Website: bh-photo
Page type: cross-sells
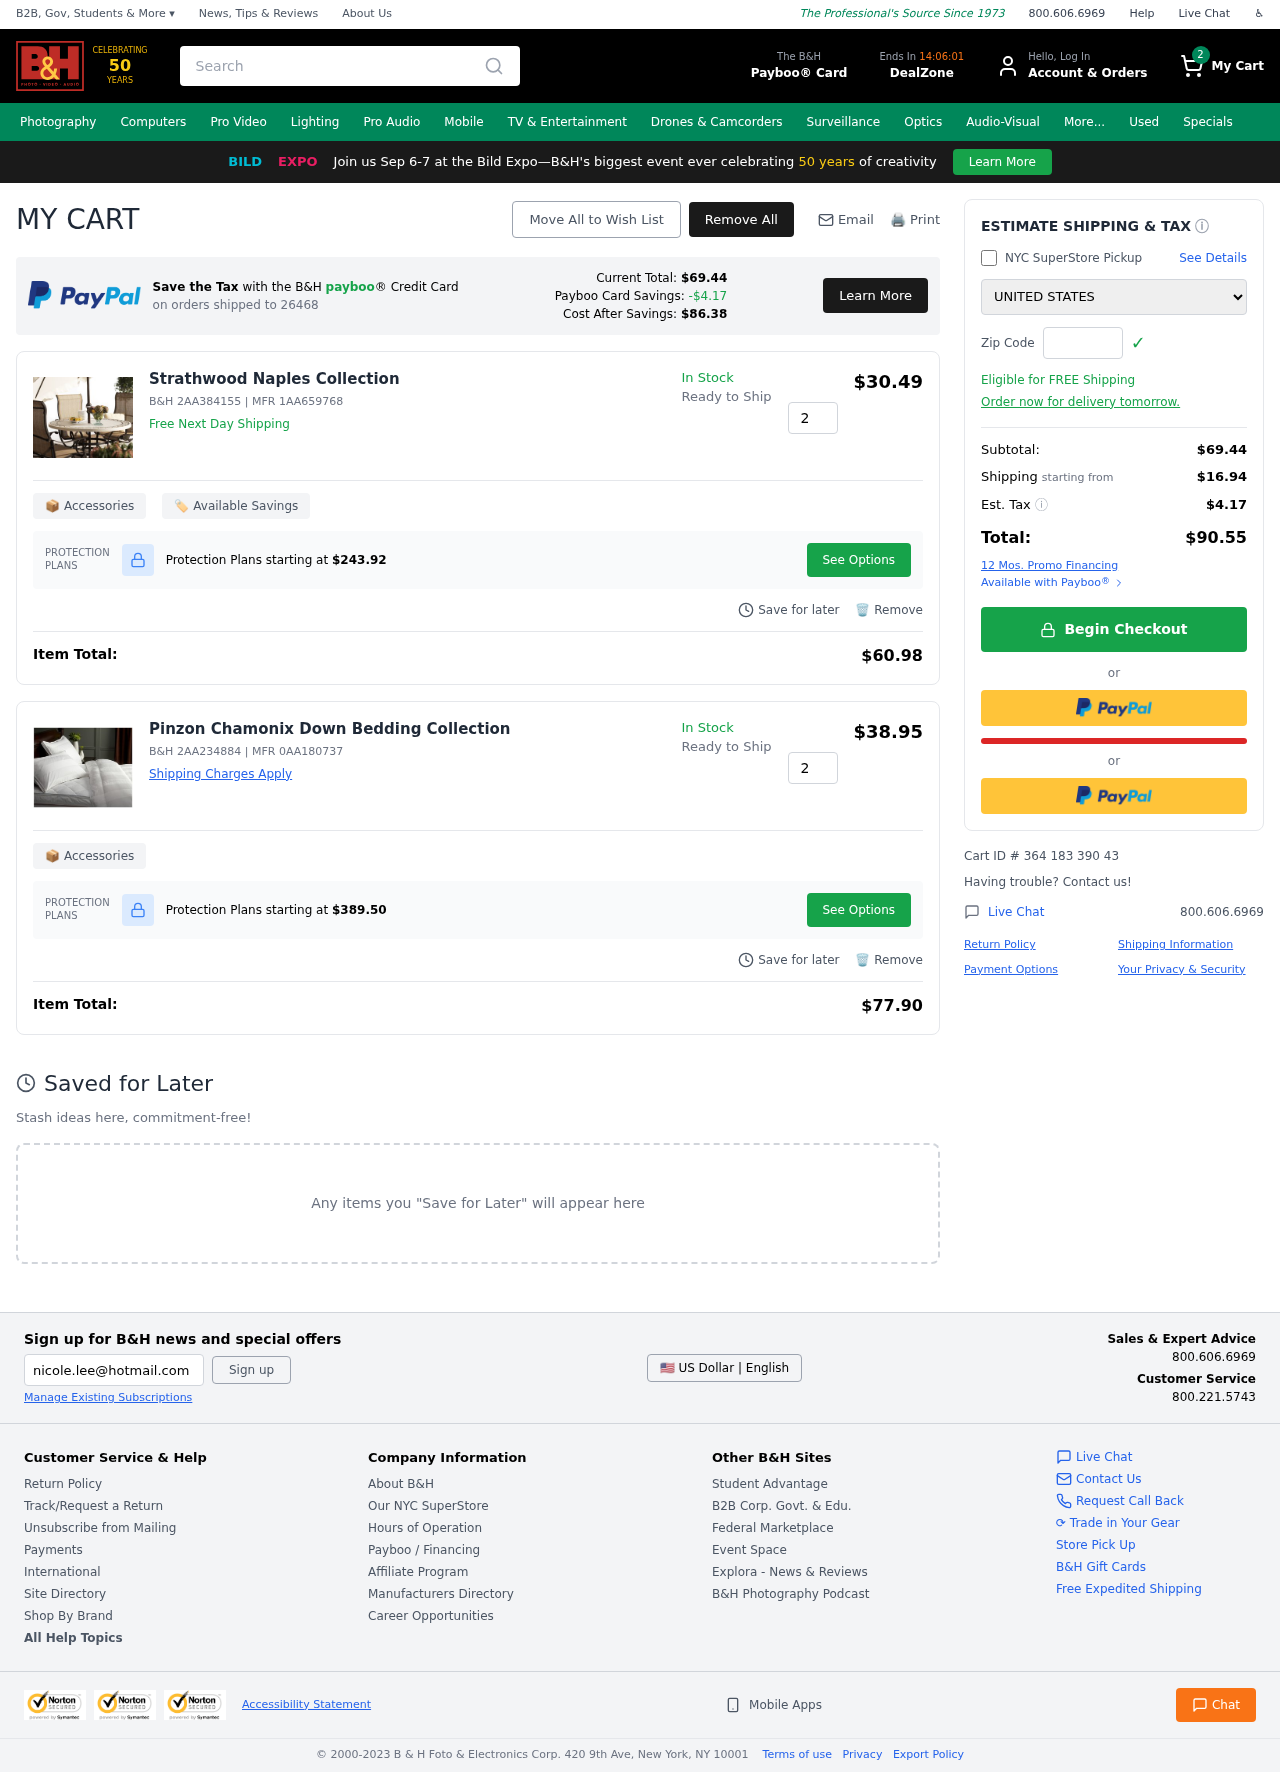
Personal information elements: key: PII_COUNTRY
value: United States
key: PII_POSTCODE
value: on orders shipped to 26468
Product elements: key: PRODUCT1_NAME
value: Strathwood Naples Collection
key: PRODUCT1_PRICE
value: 30.49
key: PRODUCT1_QUANTITY
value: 2
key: PRODUCT2_NAME
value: Pinzon Chamonix Down Bedding Collection
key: PRODUCT2_PRICE
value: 38.95
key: PRODUCT2_QUANTITY
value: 2
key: PRODUCT1_SKU
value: B&H 2AA384155
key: PRODUCT1_MFR
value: MFR 1AA659768
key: PRODUCT1_PROTECTION_PRICE
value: $243.92
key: PRODUCT1_ITEM_TOTAL
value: $60.98
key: PRODUCT2_SKU
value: B&H 2AA234884
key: PRODUCT2_MFR
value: MFR 0AA180737
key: PRODUCT2_PROTECTION_PRICE
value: $389.50
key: PRODUCT2_ITEM_TOTAL
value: $77.90
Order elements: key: ORDER_NUM_ITEMS
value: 2
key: PAYBOO_CURRENT_TOTAL
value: $69.44
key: ORDER_SUBTOTAL
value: $69.44
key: ORDER_SHIPPING_COST
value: $16.94
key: ORDER_TAX
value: $4.17
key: ORDER_TOTAL
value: $90.55
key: ORDER_ID
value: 364 183 390 43
Search elements: key: HEADER_SEARCH
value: Search
Other elements: key: PAYBOO_SAVINGS
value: -$4.17
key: PAYBOO_COST_AFTER_SAVINGS
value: $86.38